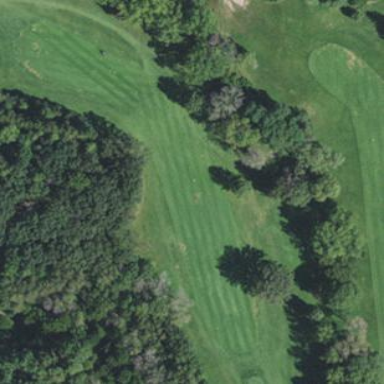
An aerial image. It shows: Golf fairway surrounded by grass.